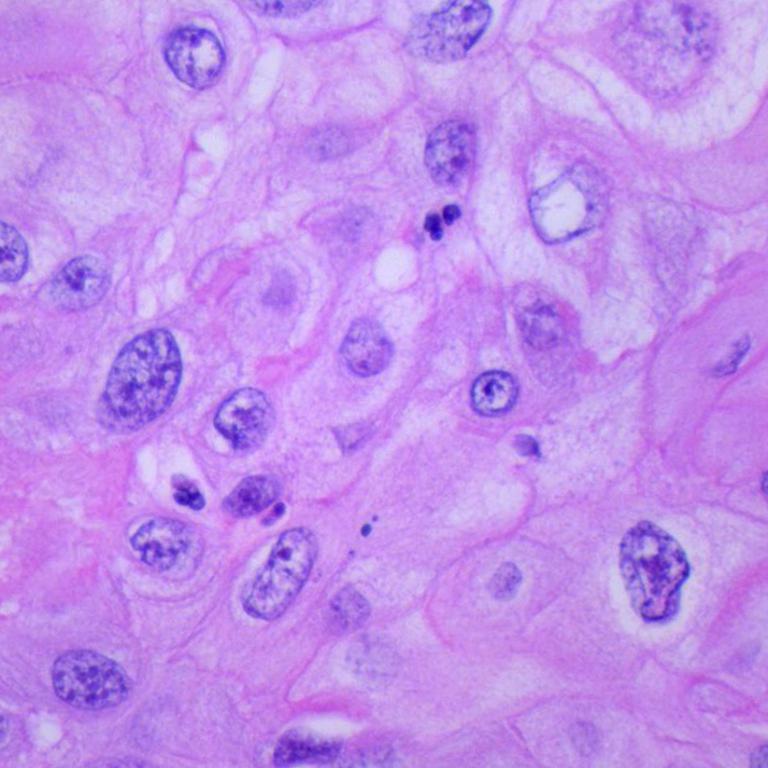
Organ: lung
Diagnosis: squamous carcinomas